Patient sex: F
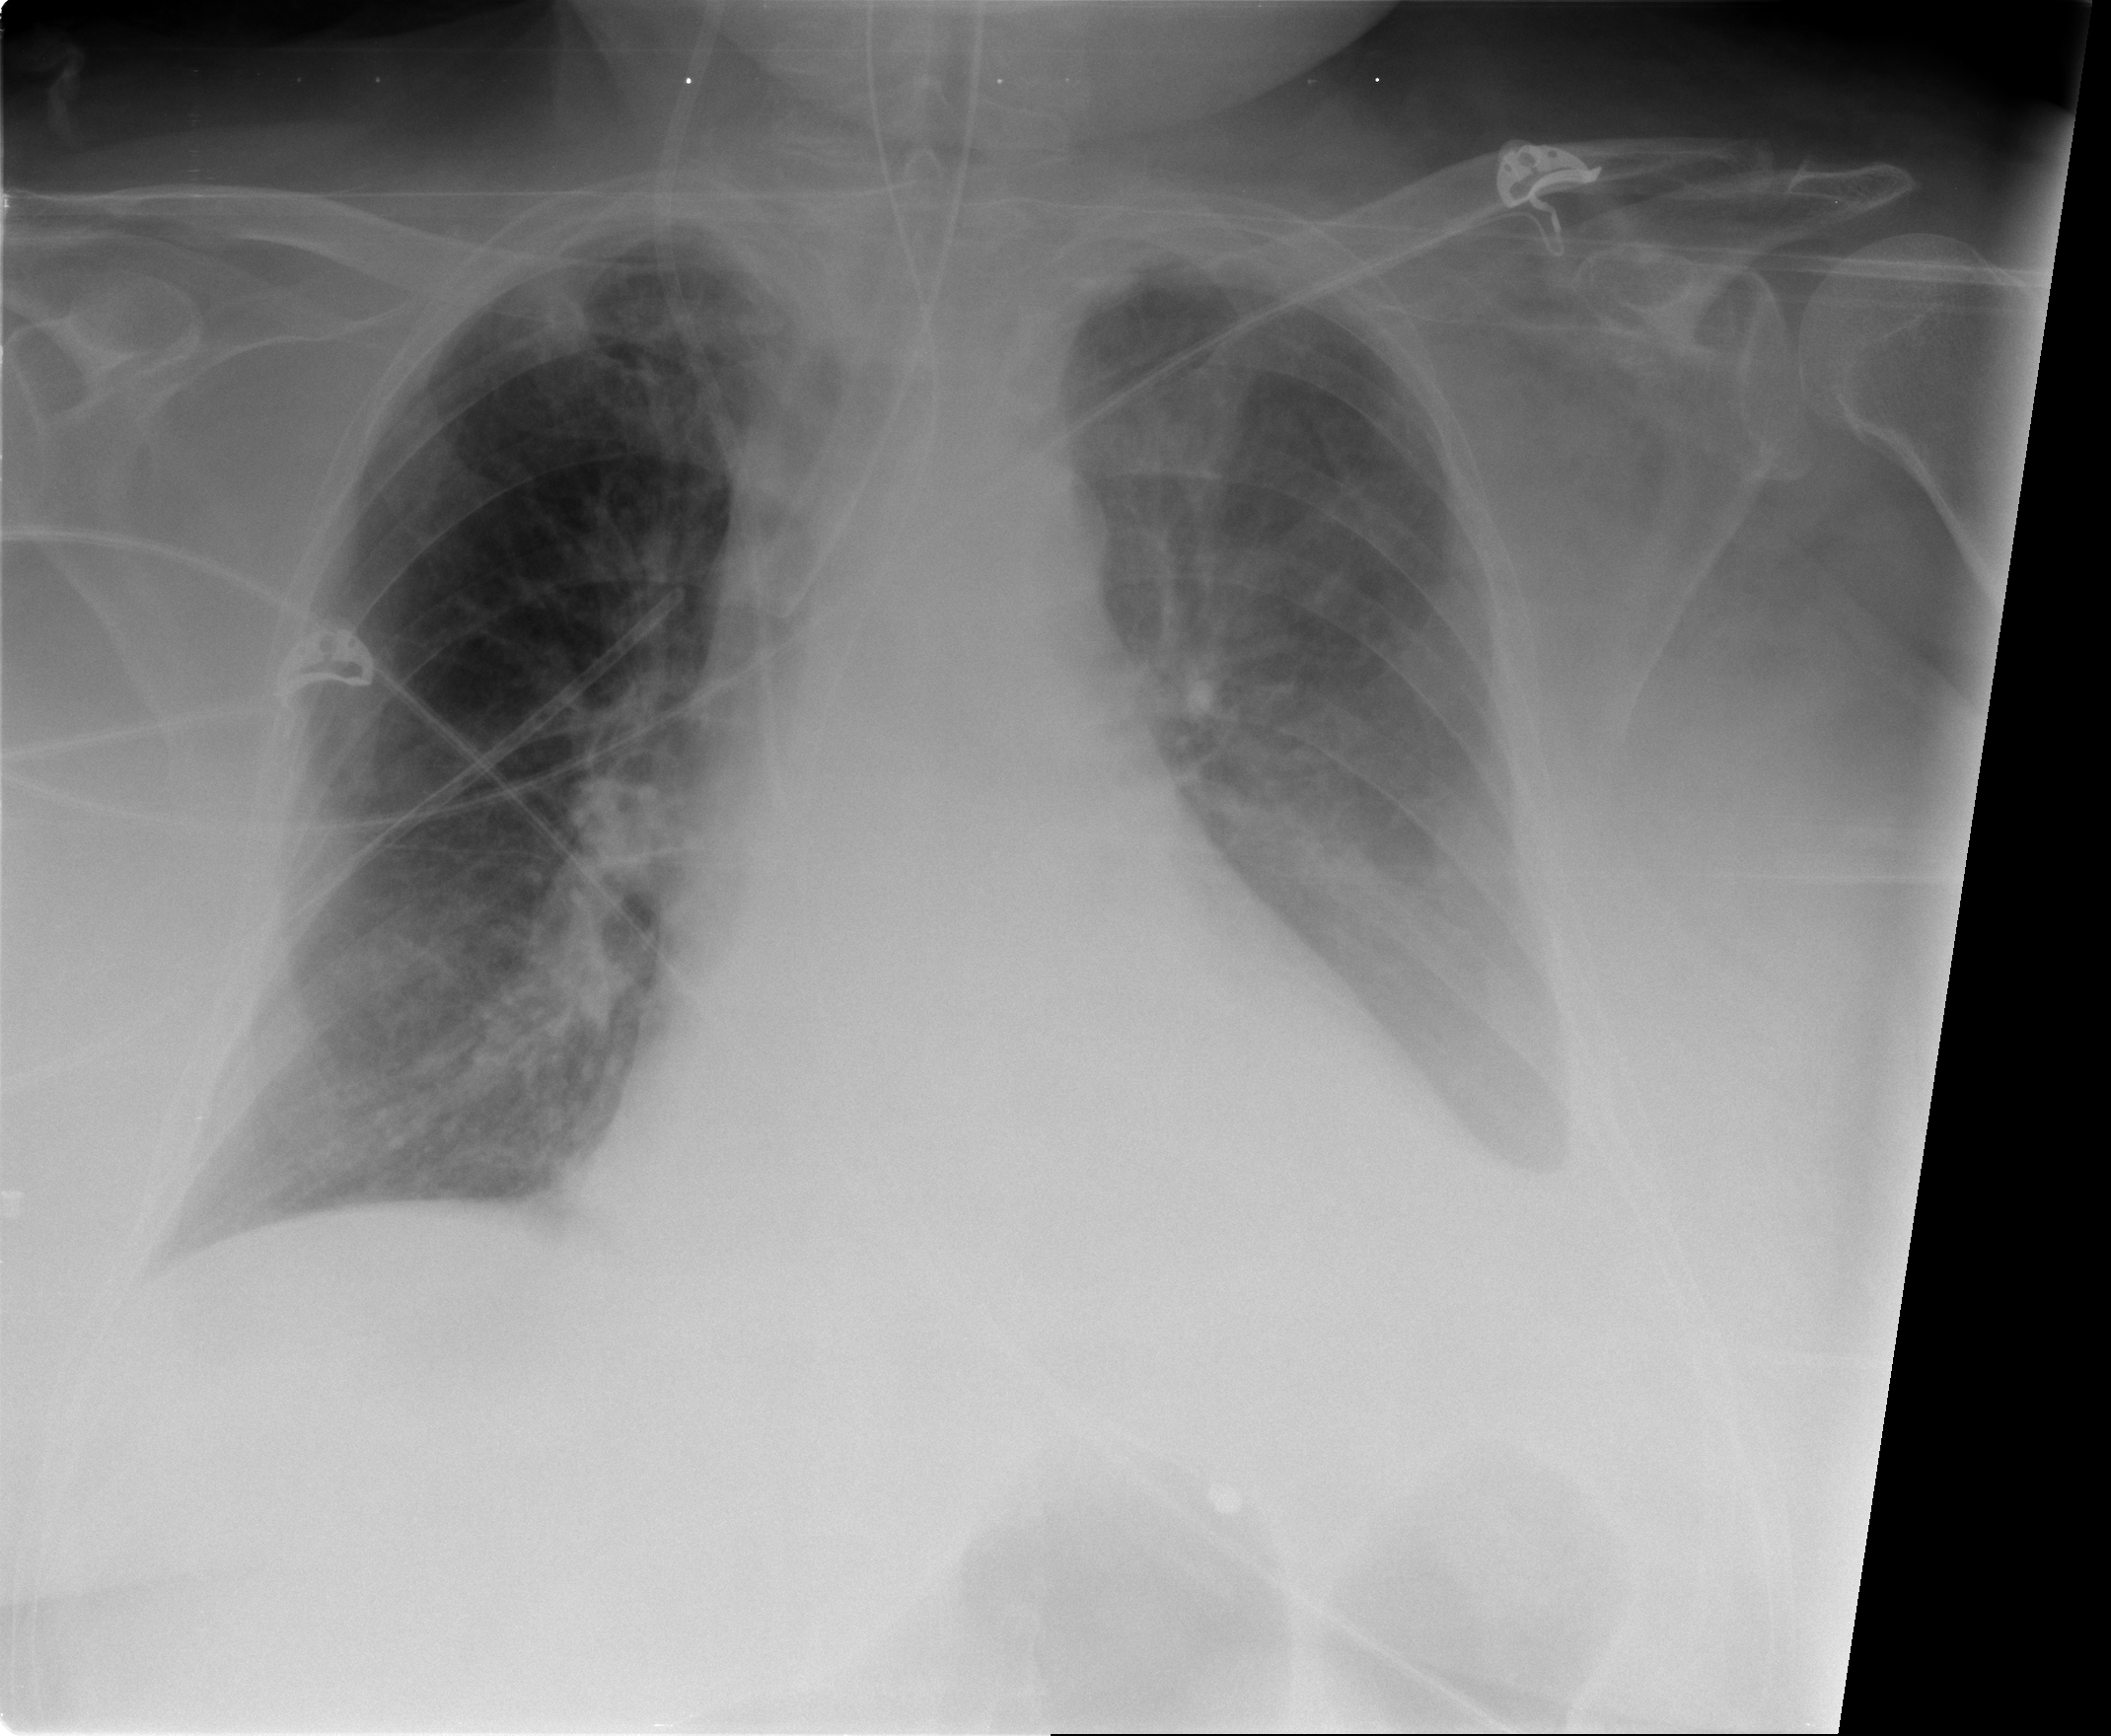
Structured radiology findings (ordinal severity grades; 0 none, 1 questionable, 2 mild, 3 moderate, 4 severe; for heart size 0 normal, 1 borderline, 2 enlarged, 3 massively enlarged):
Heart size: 2
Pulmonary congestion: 2
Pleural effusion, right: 0
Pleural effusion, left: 3
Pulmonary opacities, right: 1
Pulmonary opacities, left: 0
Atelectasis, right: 1
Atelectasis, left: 2